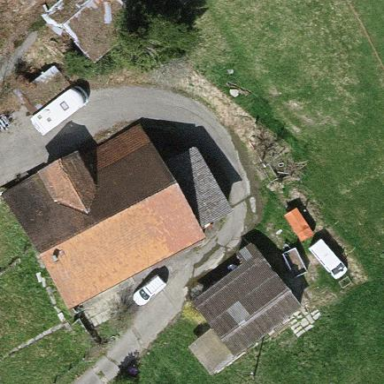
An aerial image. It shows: Farmyard area.